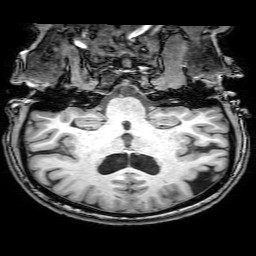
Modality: T1w
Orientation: sagittal
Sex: female
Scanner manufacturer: philips
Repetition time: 0.008127 s
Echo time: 0.00372 s